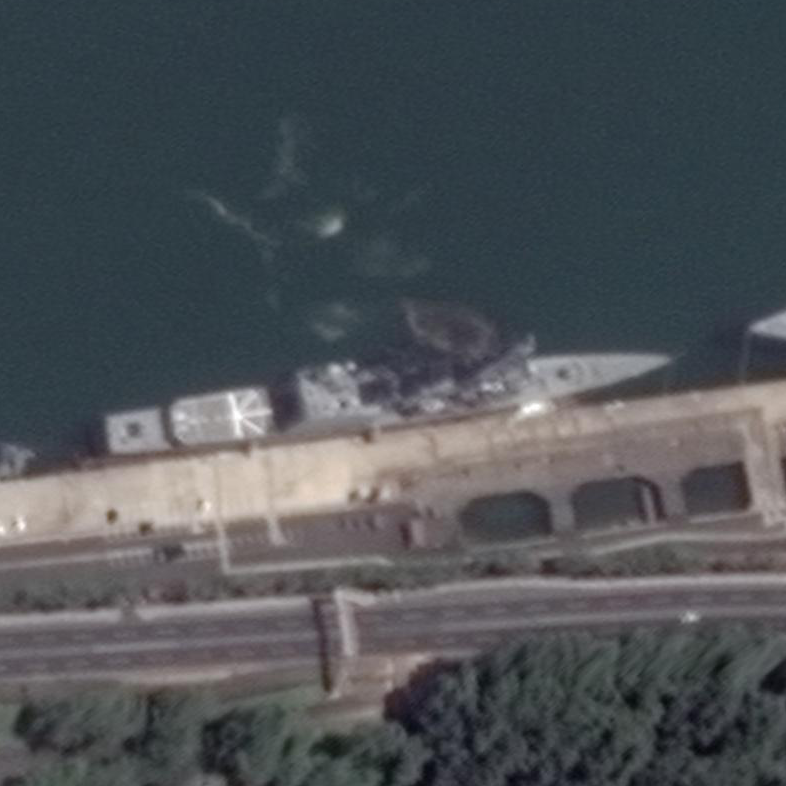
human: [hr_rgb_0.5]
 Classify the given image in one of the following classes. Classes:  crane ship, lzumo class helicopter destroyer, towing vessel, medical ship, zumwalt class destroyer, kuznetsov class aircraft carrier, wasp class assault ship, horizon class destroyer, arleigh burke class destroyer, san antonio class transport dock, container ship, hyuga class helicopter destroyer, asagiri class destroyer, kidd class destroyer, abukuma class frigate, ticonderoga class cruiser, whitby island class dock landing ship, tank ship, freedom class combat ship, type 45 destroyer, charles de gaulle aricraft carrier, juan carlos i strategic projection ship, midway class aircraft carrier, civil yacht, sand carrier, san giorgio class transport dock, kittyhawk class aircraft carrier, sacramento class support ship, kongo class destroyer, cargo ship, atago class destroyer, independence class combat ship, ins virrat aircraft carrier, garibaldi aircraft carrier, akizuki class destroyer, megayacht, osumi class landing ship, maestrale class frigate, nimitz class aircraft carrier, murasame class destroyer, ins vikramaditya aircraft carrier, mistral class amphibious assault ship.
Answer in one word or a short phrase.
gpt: Abukuma class frigate